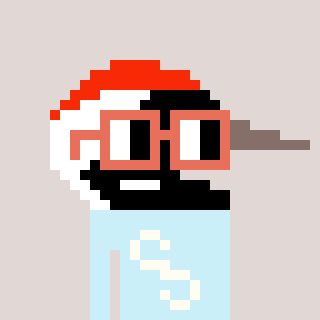
a pixel art character with square orange glasses, a crane-shaped head and a cold-colored body on a warm background